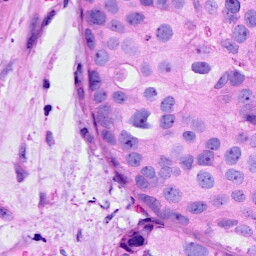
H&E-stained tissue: Breast